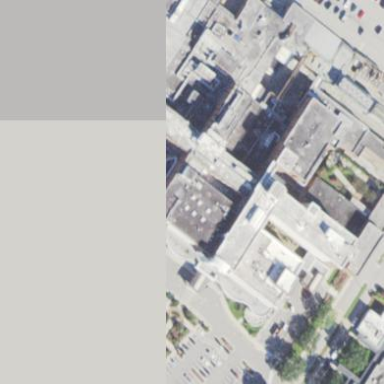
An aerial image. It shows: Hospital building.